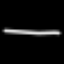
Label: line